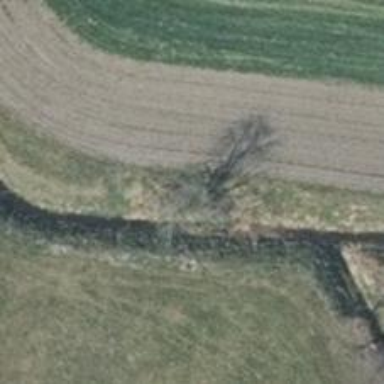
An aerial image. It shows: Deciduous broadleaved tree.